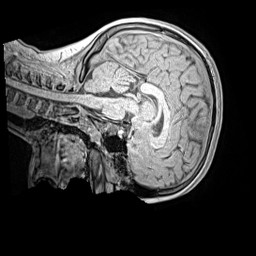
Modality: MP2RAGE
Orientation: sagittal
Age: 9
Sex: female
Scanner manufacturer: siemens
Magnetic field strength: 3 T
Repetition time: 4 s
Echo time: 0.00299 s